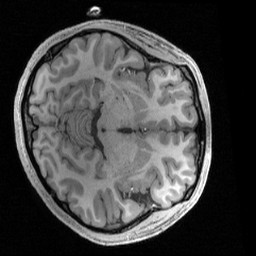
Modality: T1w
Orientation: axial
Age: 22
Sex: female
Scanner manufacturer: siemens
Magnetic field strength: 3 T
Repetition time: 2.4 s
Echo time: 0.00224 s